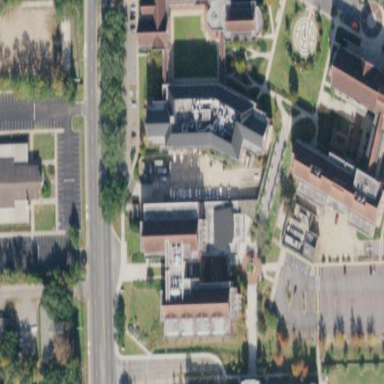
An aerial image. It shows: View of university building.